Field crop: maize
Growth stage: 2
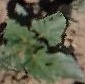
Species: datura